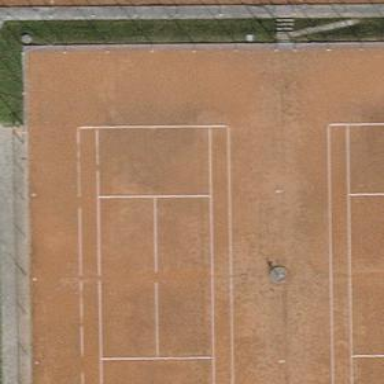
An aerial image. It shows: Tennis court on pitch.